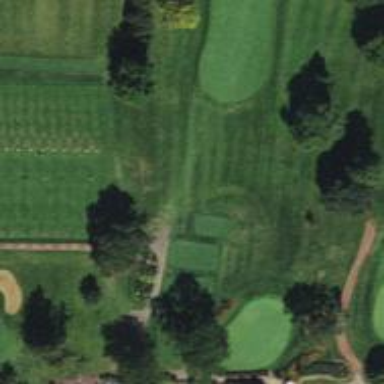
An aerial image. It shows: Path used for both walking and golf.